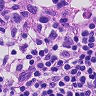
Metastatic tissue present: no